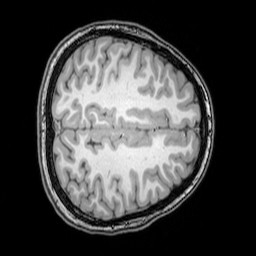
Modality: T1w
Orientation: axial
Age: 21
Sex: female
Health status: healthy
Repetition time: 0.081 s
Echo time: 0.037 s